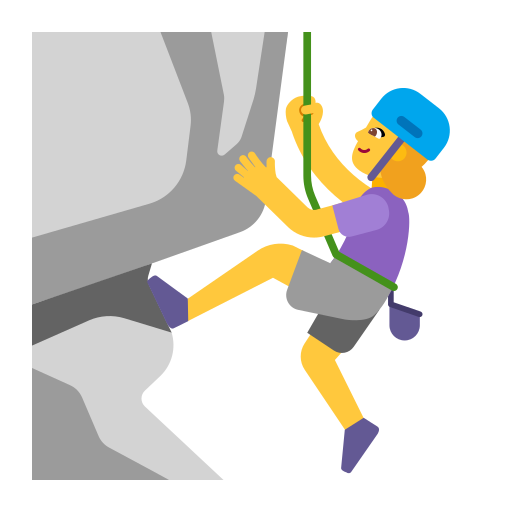
woman climbing flat default